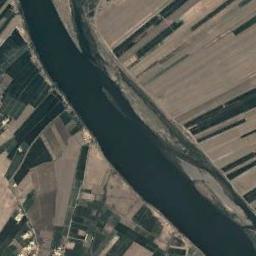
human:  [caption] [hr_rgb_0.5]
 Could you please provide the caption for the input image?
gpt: There are many neat places beside the river .

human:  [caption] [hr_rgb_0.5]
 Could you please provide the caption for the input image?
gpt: The deep blue river goes through the farmland .

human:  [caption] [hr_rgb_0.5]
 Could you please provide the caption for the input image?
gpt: The river goes through bare and green farmland .

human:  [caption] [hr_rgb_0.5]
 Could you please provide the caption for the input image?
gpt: A blue-blue river curved like an arc, With small islands on the river, Green and tan mixed land on both sides, And buildings .

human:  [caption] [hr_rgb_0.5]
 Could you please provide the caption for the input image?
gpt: There are many brown farmlands and some green farmlands near the river .